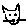
Label: cat